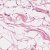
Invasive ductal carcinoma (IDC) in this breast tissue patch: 0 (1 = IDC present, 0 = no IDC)